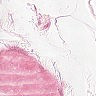
Metastatic tissue present: no